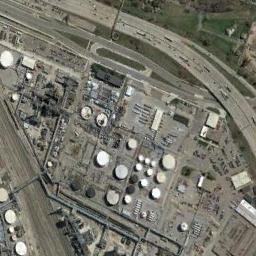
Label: storage_tank